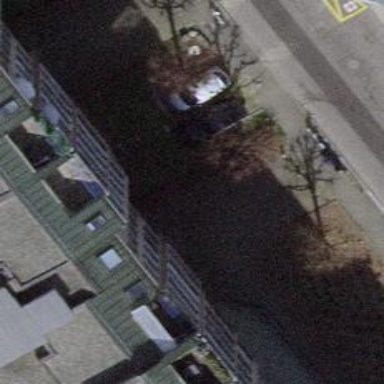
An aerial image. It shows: Pedestrian tunnel through building passage.